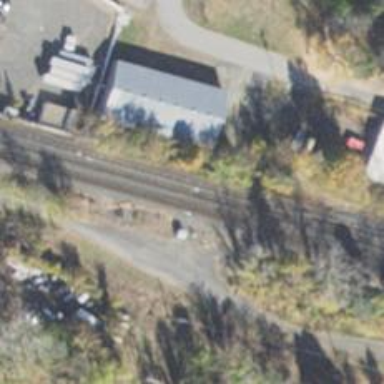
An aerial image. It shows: Railway track.